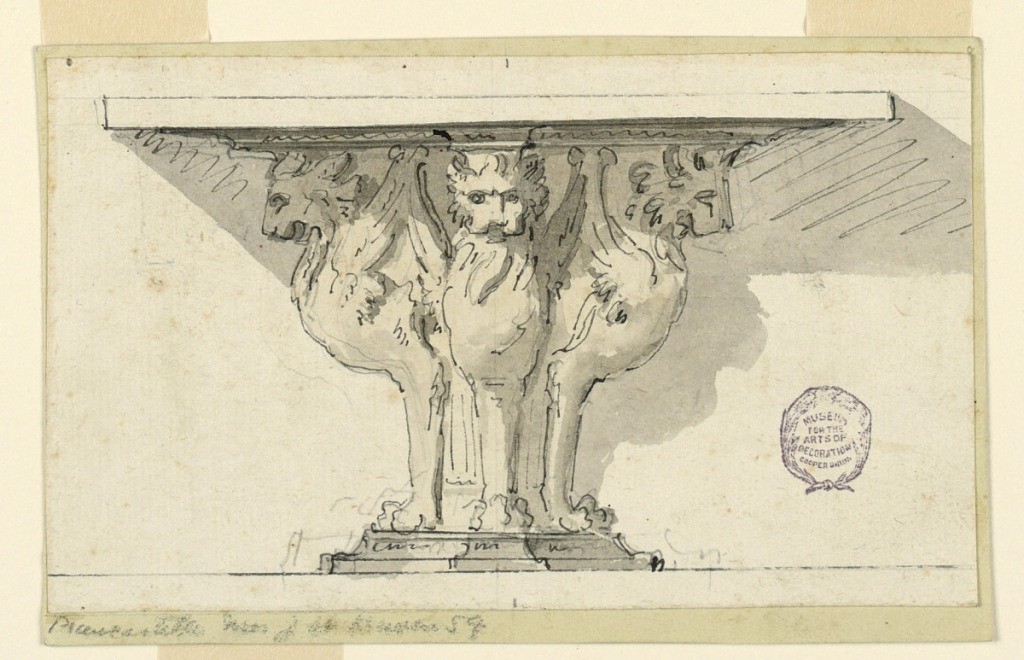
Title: Design for a Console Table
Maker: Giuseppe Barberi, Italian, 1746–1809
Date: ca. 1790
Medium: Graphite, pen and ink, brush and watercolor on paper
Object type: Drawing
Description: Elevation of a table in the form of three winged lions supporting a flat plinth.